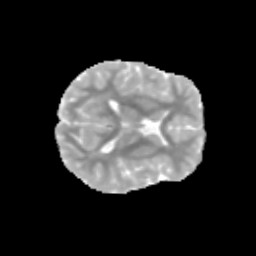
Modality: MD
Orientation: axial
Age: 10
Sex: male
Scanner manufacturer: siemens
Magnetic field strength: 3 T
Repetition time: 3.8 s
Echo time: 0.07 s